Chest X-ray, PA view. Patient: 66 years old, sex M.
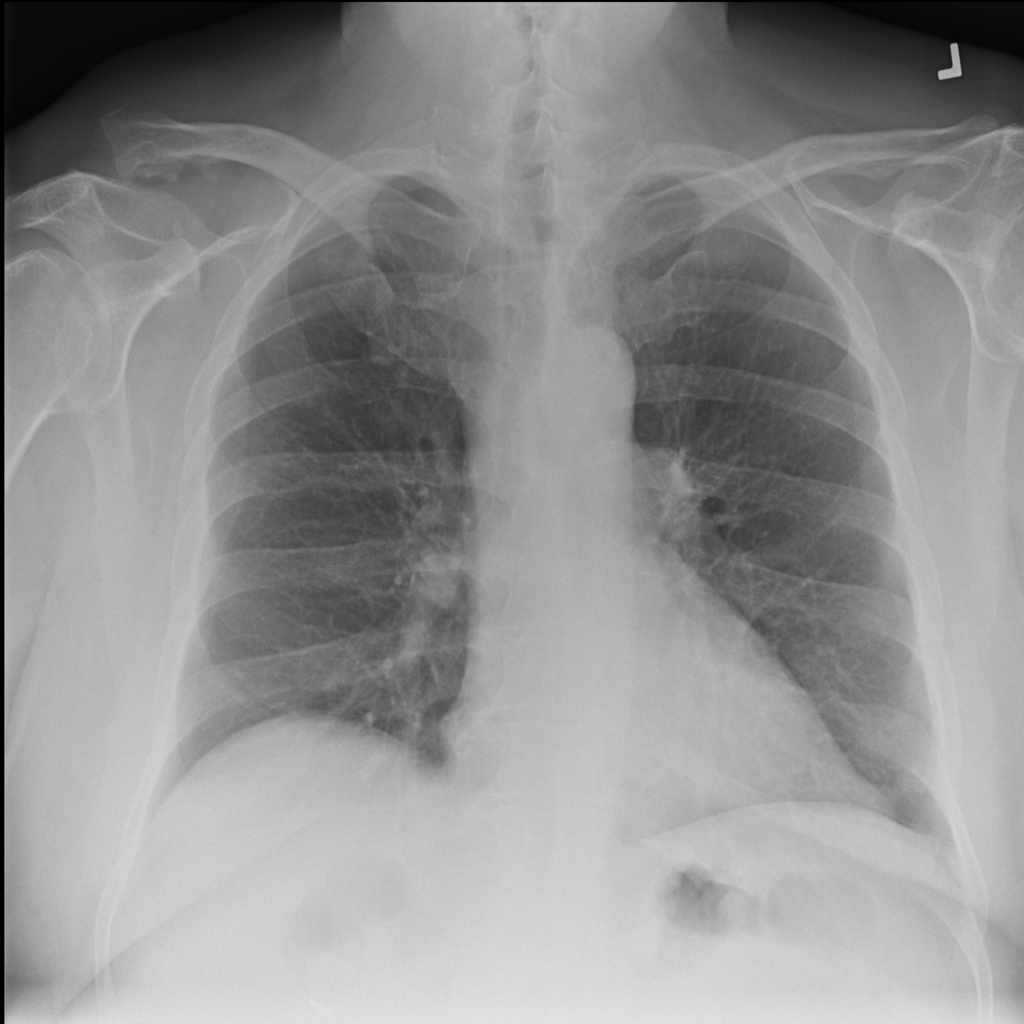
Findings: No Finding